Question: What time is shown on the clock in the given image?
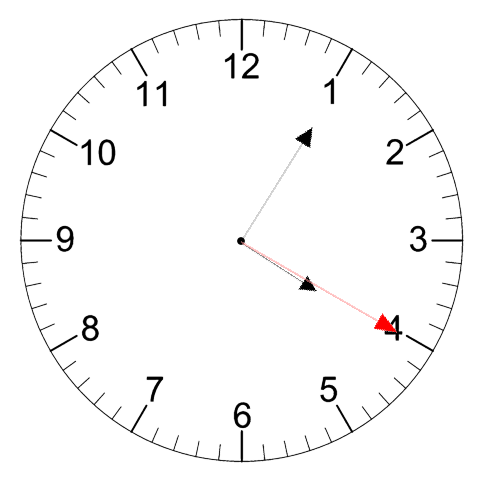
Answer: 04:05:20